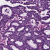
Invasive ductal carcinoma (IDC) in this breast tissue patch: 1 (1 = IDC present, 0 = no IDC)